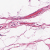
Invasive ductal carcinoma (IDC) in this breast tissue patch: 0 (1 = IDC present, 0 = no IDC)